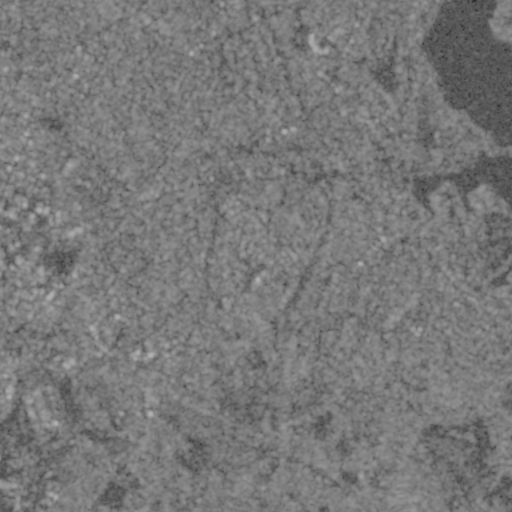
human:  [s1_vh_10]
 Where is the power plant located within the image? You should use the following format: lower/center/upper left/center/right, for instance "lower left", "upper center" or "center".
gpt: The power plant is located in the lower left of the image.
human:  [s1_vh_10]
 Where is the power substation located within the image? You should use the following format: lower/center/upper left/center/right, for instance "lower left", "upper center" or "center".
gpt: The power substation is located in the lower left of the image.
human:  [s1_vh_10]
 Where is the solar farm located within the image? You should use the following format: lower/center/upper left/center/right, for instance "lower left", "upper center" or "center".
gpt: The solar farm is located in the lower left of the image.
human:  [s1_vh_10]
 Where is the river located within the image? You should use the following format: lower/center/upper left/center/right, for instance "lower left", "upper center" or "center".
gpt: The river is located in the upper left of the image.
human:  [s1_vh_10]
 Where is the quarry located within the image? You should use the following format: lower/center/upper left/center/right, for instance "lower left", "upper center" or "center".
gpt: There is no quarry in the image.

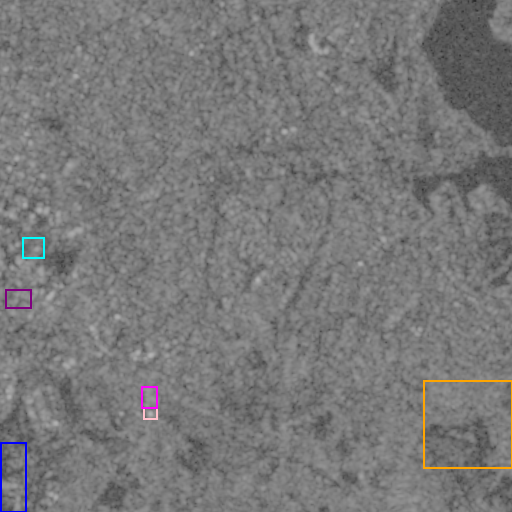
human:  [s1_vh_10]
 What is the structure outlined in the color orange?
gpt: The structure outlined in orange is a park.
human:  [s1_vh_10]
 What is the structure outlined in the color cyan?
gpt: The structure outlined in cyan is a parking lot.
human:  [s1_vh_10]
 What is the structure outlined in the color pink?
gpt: The structure outlined in pink is a power plant.
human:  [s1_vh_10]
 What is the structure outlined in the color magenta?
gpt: The structure outlined in magenta is a power substation.
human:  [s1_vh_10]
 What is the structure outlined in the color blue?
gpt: The structure outlined in blue is a building.
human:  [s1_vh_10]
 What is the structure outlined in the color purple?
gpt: The structure outlined in purple is a building.
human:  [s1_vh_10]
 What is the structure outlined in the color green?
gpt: There is no green outline.